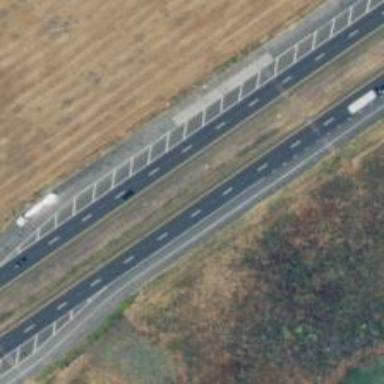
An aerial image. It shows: Weighbridge located along trunk link highway.